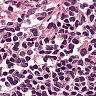
Metastatic tissue present: no